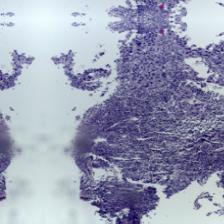
Diagnosis: OSCC